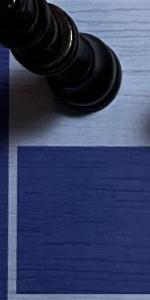
Label: Empty